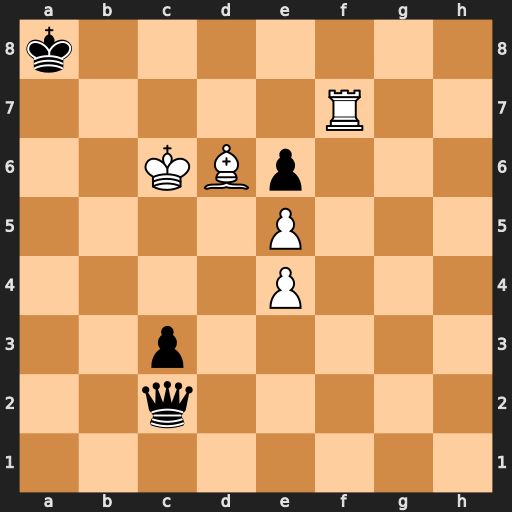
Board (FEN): k7/5R2/2KBp3/4P3/4P3/2p5/2q5/8
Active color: w
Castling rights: -
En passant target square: -
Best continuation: Rf8+ Ka7 Bc5+ Ka6 Ra8#